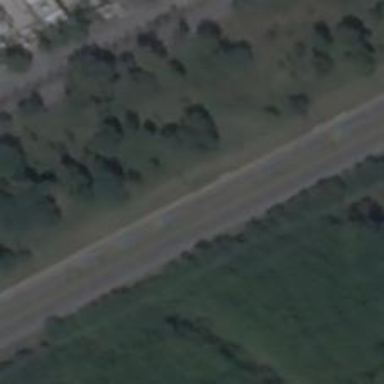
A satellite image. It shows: Trunk link highway.